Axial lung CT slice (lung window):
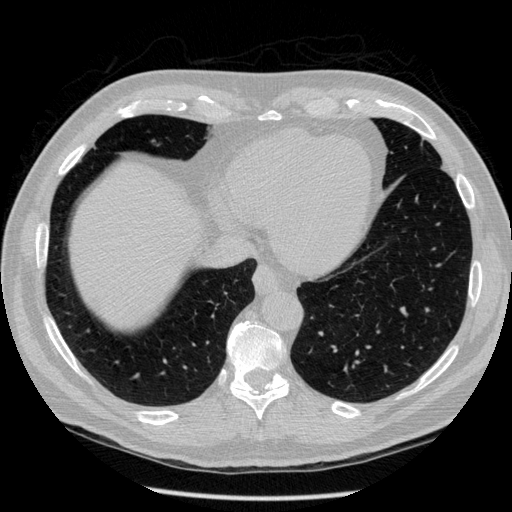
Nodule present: yes
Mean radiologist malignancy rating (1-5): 3